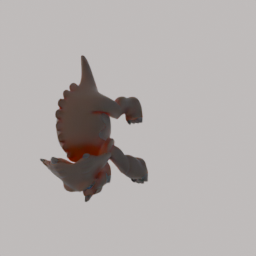
Label: animals